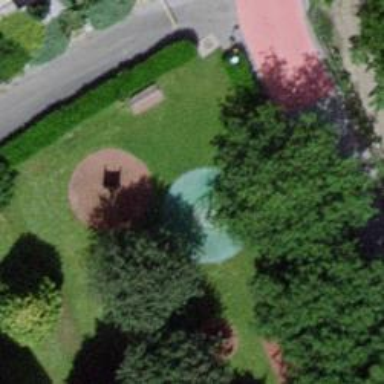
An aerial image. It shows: Playground featuring climbing frame.